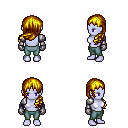
a pixel art fantasy rpg character, female body template, dark elf, purple skin, steel arm armor, teal pants, blonde left-swept hairstyle, metal gloves, four views (front, back, left, right), 2x2 character sprite sheet, small pixel art, hard edges, no anti-aliasing